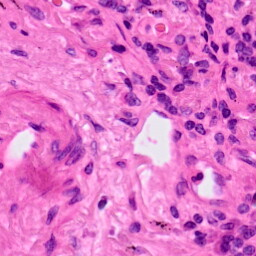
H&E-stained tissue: Lung